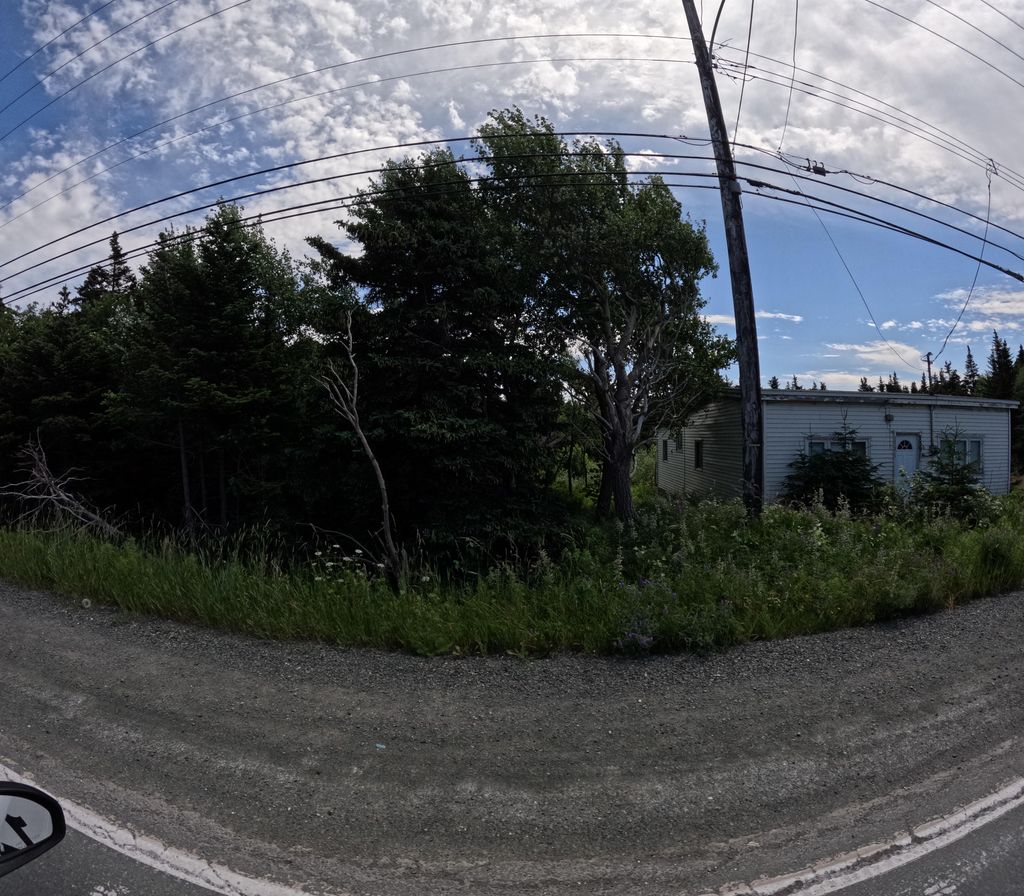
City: st_johns